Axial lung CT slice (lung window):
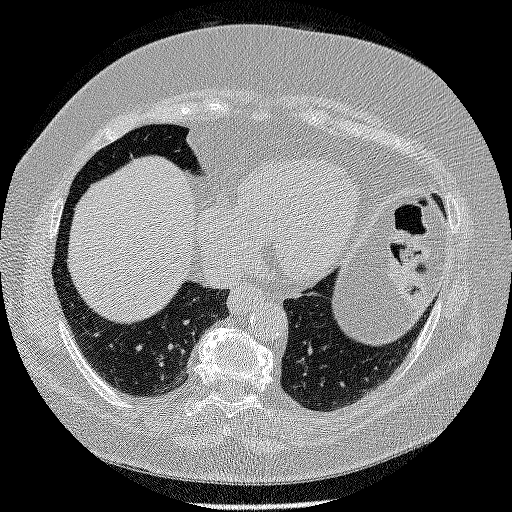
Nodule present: no